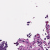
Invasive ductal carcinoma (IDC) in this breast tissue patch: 1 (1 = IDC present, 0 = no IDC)